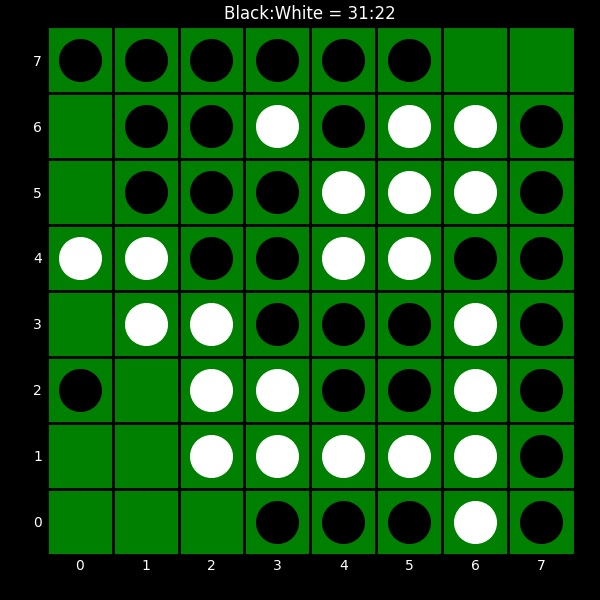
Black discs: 31
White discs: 22